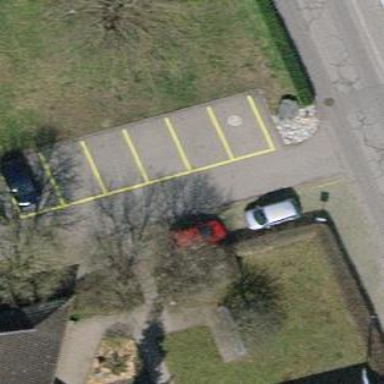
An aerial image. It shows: Asphalt street-side parking area.